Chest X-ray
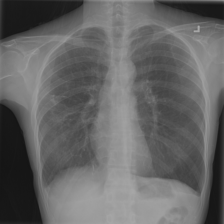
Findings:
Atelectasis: negative
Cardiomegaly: negative
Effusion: negative
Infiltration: negative
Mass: negative
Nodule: negative
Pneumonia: negative
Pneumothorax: negative
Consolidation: negative
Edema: negative
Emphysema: negative
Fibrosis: negative
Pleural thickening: negative
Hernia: negative